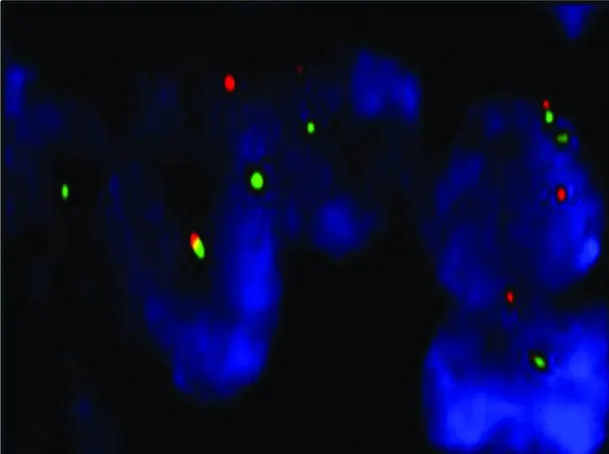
Fluorescence in situ hybridization analysis using a Vysis LSI EWSR1 Dual Color, Break Apart Rearrangement probe for 22q12 demonstrates the green and red probe breaking apart, confirming the Ewing's sarcoma breakpoint region 1 translocation.
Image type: pathology (fish)